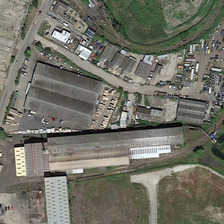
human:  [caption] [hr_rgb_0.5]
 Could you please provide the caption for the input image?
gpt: some buildings and some green trees are in an industrial area .

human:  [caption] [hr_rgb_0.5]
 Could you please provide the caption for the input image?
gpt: some buildings and some green trees are in an industrial area .

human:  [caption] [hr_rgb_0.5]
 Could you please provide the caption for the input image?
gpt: some buildings and some green trees are in an industrial area .

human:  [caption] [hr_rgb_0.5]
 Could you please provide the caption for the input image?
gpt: some buildings and some green trees are in an industrial area .

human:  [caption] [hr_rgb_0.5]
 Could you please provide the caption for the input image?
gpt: some buildings and some green trees are in an industrial area .